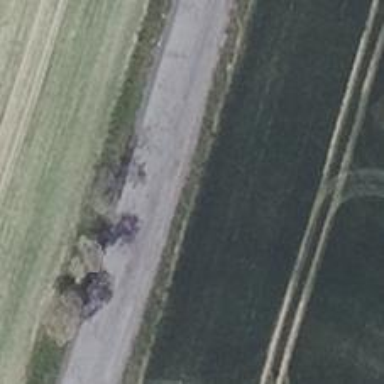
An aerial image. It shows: Deciduous broadleaved tree.